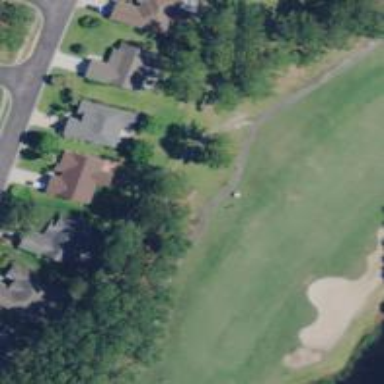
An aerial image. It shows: Path designated for golf carts.